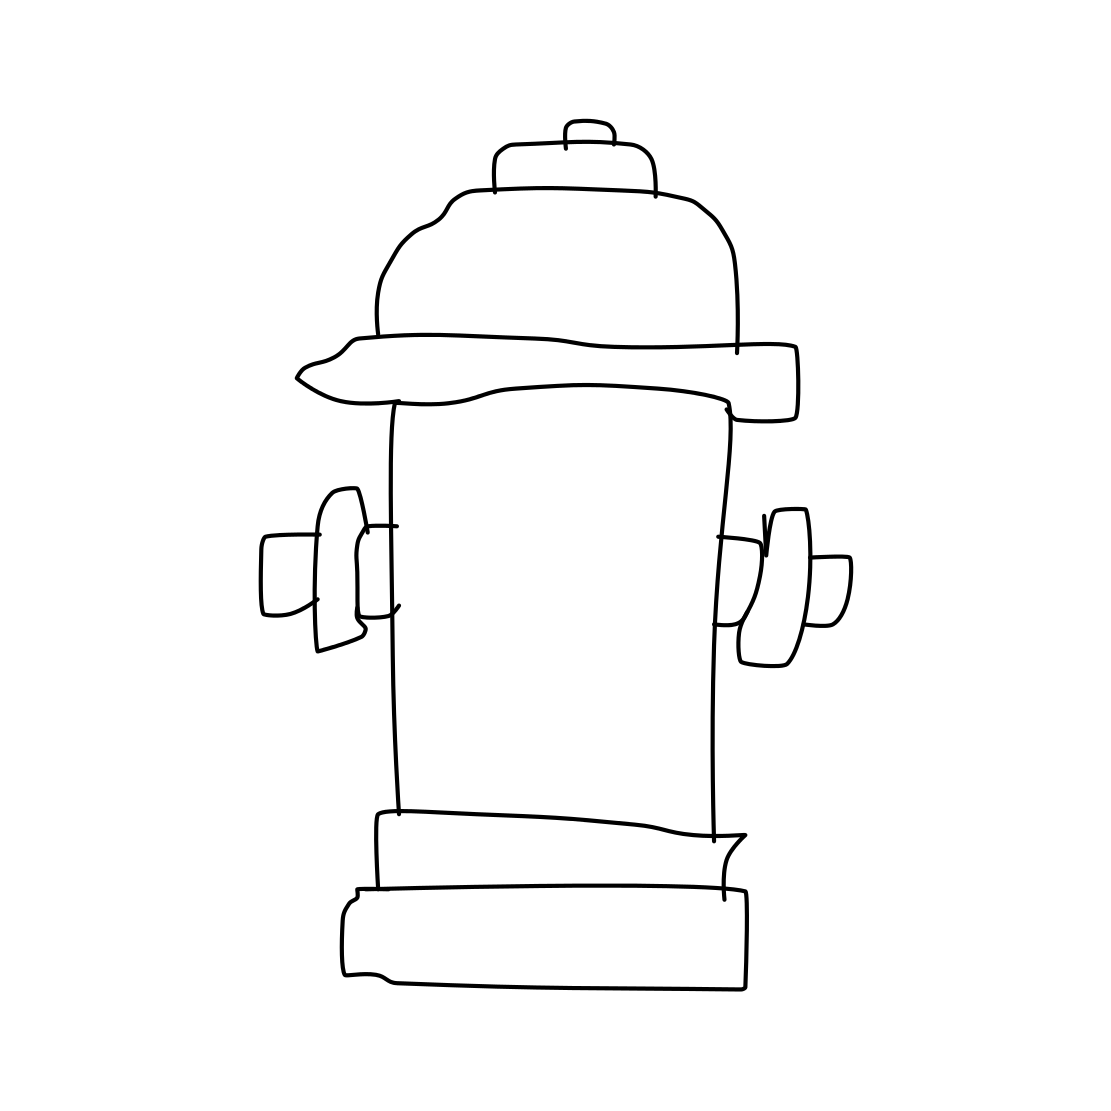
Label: fire hydrant